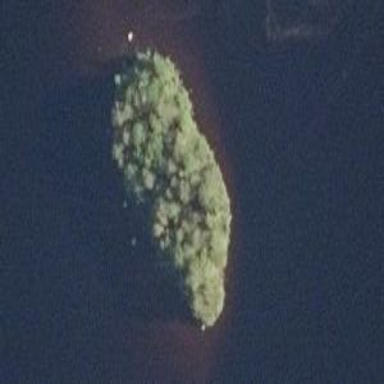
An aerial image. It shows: Islet.